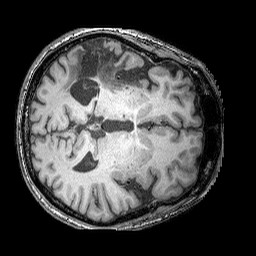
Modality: T1w
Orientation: axial
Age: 65
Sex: male
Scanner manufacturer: siemens
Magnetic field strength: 3 T
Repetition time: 2.25 s
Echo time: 0.00415 s